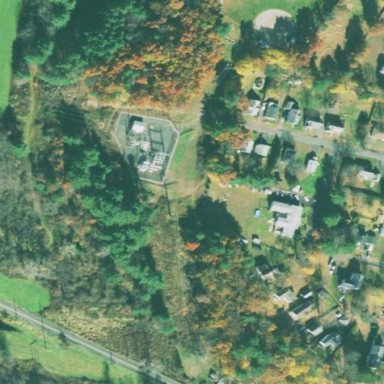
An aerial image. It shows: Distribution level power substation enclosed by fence.